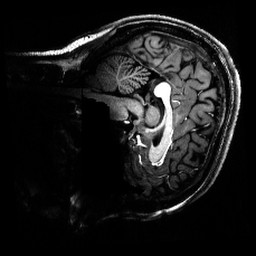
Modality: T1w
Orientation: sagittal
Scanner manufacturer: siemens
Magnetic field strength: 6.98 T
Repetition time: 5 s
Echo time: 0.00343 s